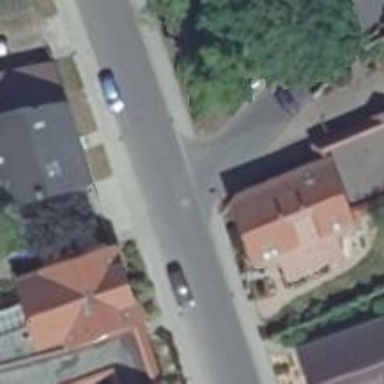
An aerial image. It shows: Residential road with asphalt surface and sidewalks on both sides.